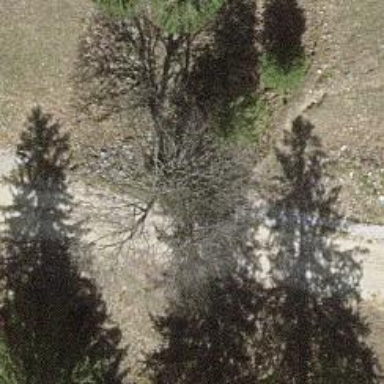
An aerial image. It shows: Single tag "natural: tree."